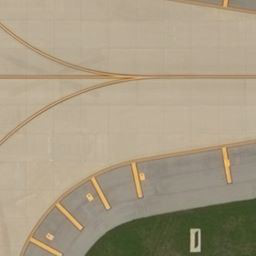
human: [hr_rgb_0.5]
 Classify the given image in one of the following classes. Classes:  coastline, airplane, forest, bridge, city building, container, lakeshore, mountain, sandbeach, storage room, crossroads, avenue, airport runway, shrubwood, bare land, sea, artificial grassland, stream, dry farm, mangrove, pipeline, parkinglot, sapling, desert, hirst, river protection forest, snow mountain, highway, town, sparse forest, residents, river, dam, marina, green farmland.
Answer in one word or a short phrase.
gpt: airport runway